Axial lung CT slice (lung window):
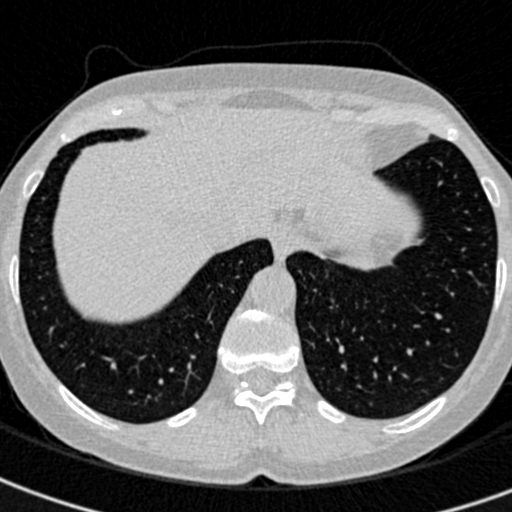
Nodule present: no